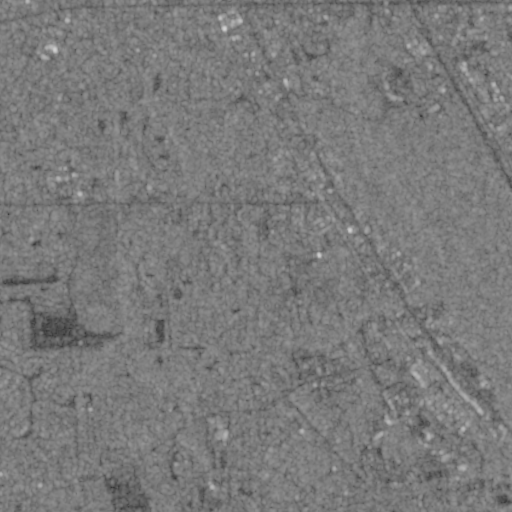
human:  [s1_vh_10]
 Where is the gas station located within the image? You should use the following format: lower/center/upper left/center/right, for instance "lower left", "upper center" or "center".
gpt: The gas station is located in the upper right of the image.
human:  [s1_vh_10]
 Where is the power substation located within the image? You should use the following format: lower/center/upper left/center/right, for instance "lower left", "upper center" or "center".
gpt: The power substation is located in the lower left of the image.
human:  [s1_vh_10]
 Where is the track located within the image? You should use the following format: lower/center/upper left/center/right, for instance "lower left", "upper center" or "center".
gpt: The track is located in the lower center of the image.
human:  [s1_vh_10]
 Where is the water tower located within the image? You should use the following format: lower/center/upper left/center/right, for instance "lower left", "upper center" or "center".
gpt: The water tower is located in the upper center of the image.
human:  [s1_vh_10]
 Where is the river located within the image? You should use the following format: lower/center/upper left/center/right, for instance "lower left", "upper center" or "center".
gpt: The river is located in the lower of the image.
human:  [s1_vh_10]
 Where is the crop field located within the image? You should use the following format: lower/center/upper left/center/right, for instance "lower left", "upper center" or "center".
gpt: There is no crop field in the image.

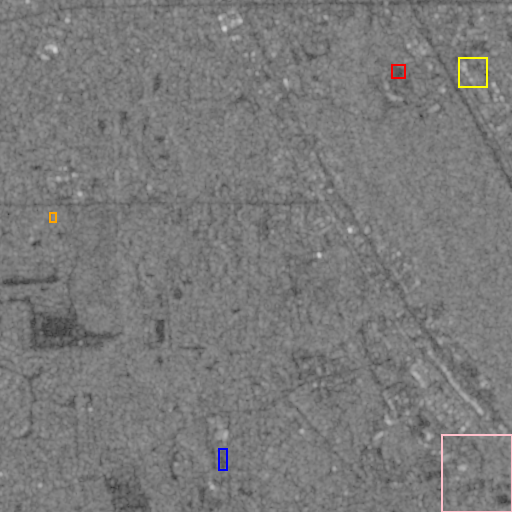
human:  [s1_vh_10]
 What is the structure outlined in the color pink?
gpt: The structure outlined in pink is a park.
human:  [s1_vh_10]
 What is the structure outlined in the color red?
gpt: The structure outlined in red is a parking lot.
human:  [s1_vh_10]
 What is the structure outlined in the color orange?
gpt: The structure outlined in orange is a power substation.
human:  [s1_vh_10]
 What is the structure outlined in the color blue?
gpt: The structure outlined in blue is a track.
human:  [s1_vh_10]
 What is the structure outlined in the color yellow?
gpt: The structure outlined in yellow is a building.
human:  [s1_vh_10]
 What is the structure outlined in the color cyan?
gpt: There is no cyan outline.